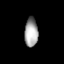
Tissue: prostate
Cell type: Endothelial cells
Senescence score: 0.7297
Nuclear area (px): 374
Mean DAPI intensity: 165.813